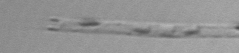
Label: Eucampia_morphytype1